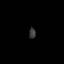
Tissue: lung
Cell type: T cells
Senescence score: 0.2347
Nuclear area (px): 71
Mean DAPI intensity: 55.437